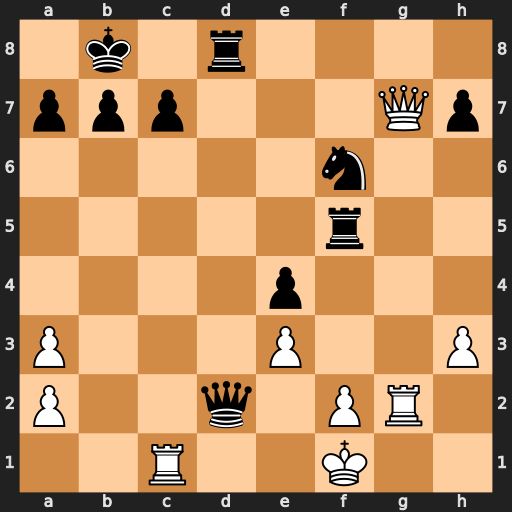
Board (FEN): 1k1r4/ppp3Qp/5n2/5r2/4p3/P3P2P/P2q1PR1/2R2K2
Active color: w
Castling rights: -
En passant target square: -
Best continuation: Qxc7+ Ka8 Qc8+ Rxc8 Rxc8#